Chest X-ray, AP view. Patient: 66 years old, sex F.
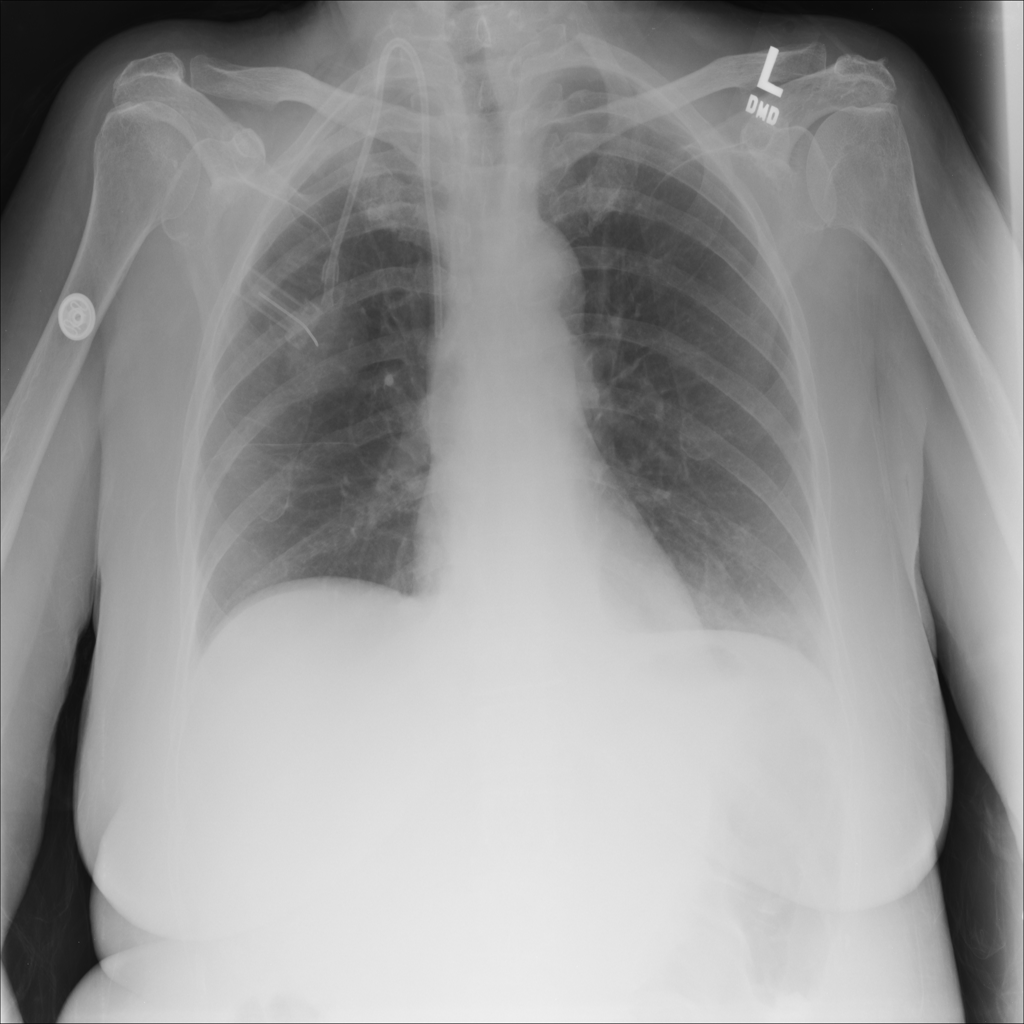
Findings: Atelectasis, Effusion